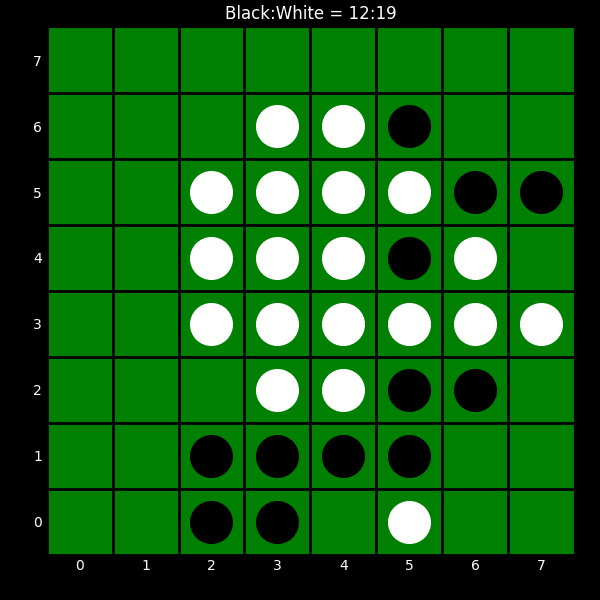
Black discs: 12
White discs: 19